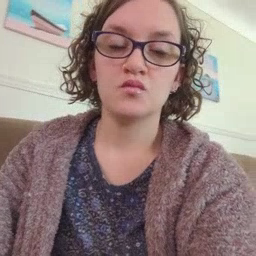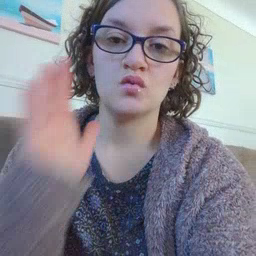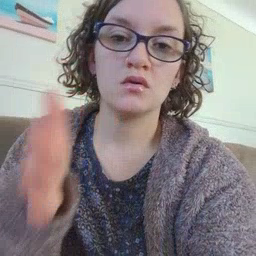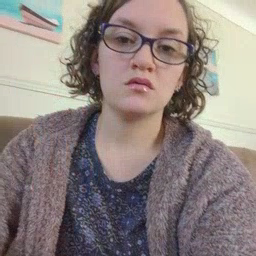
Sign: will